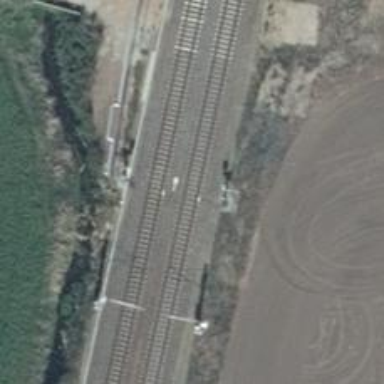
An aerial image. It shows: Railway signal.